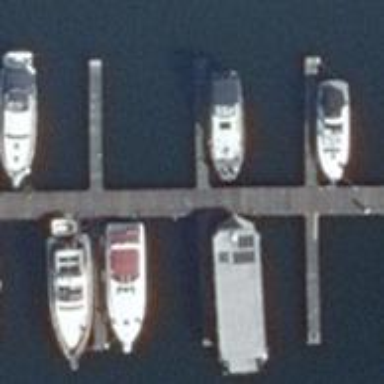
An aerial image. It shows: Man-made pier.